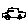
Label: car